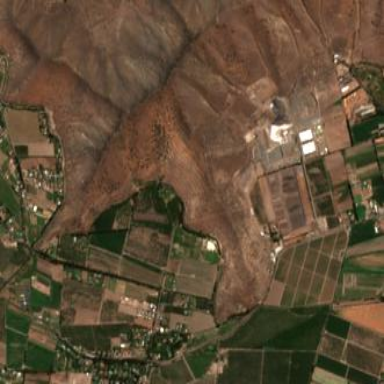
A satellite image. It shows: Orchard filled with avocado trees.